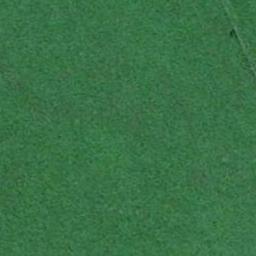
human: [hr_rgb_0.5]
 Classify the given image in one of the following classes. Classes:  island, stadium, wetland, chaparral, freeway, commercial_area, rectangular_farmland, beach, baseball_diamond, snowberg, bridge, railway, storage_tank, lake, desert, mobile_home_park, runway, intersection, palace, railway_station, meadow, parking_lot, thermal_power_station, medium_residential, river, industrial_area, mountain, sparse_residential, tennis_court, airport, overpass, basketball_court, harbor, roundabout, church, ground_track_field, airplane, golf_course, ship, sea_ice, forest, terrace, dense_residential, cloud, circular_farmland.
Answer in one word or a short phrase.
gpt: meadow